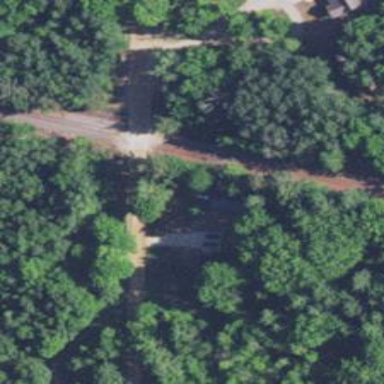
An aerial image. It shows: Level crossing along the railway.